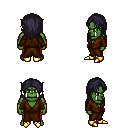
a pixel art fantasy rpg character, male body template, orc, green skin, brown robe, red pants, raven long hairstyle, gold boots, four views (front, back, left, right), 2x2 character sprite sheet, small pixel art, hard edges, no anti-aliasing